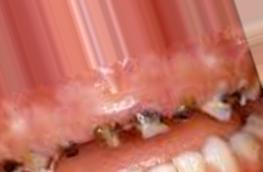
Condition: Caries